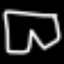
Label: pants